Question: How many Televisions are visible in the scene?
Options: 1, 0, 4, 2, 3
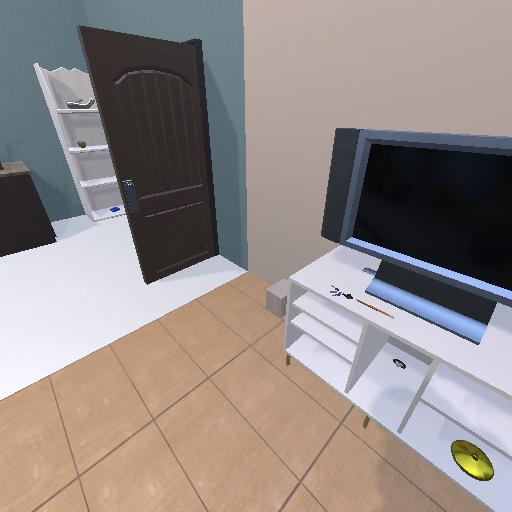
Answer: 1